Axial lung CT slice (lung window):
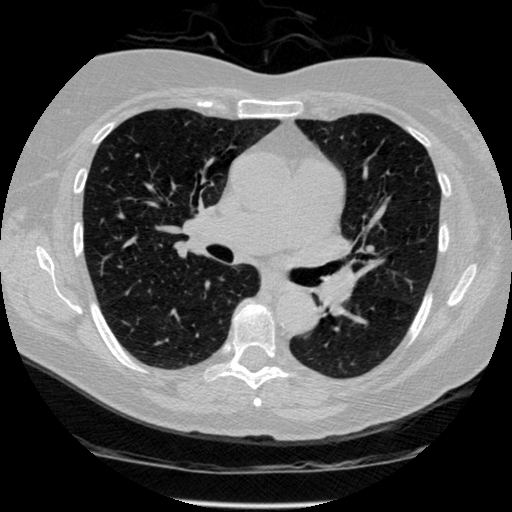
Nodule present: no